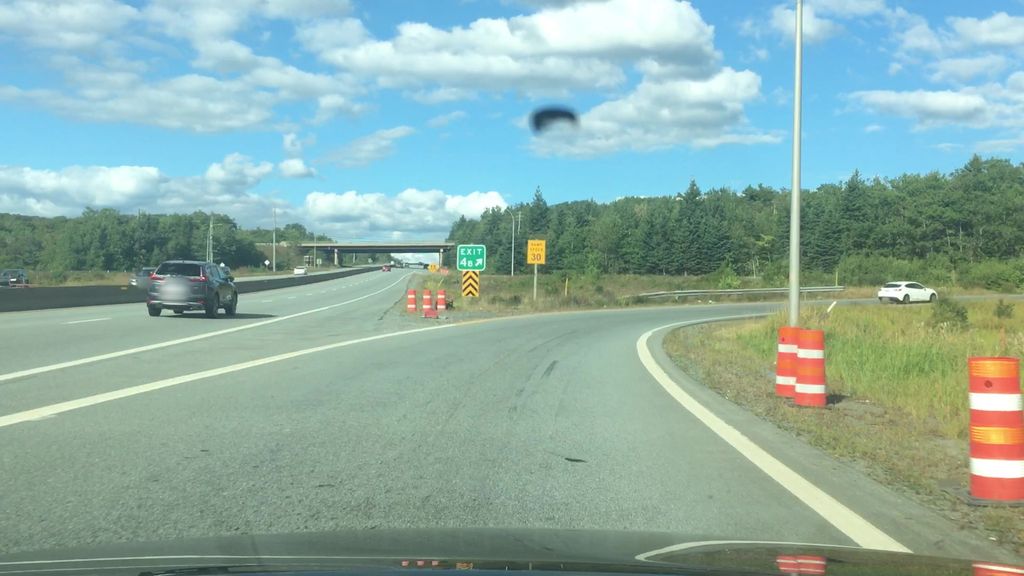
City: halifax